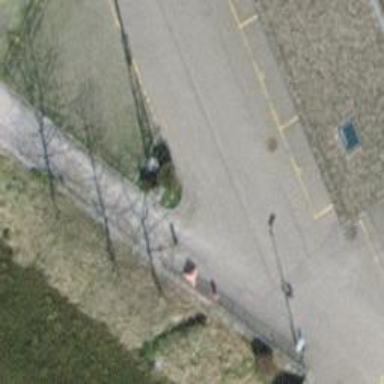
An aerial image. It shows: Unclassified road with asphalt surface.